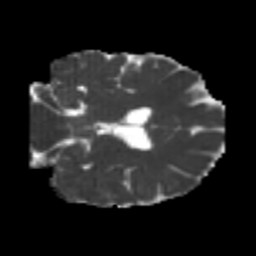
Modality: MD
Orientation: coronal
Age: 26
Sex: male
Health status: healthy
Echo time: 0.074 s